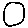
Label: circle